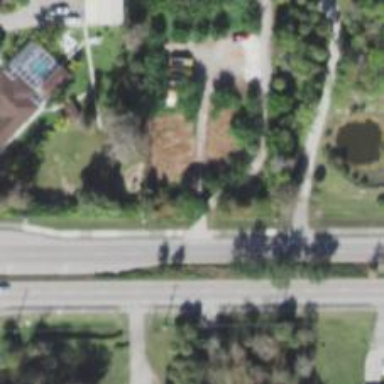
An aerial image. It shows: Driveway.